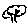
Label: tree